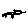
Label: house